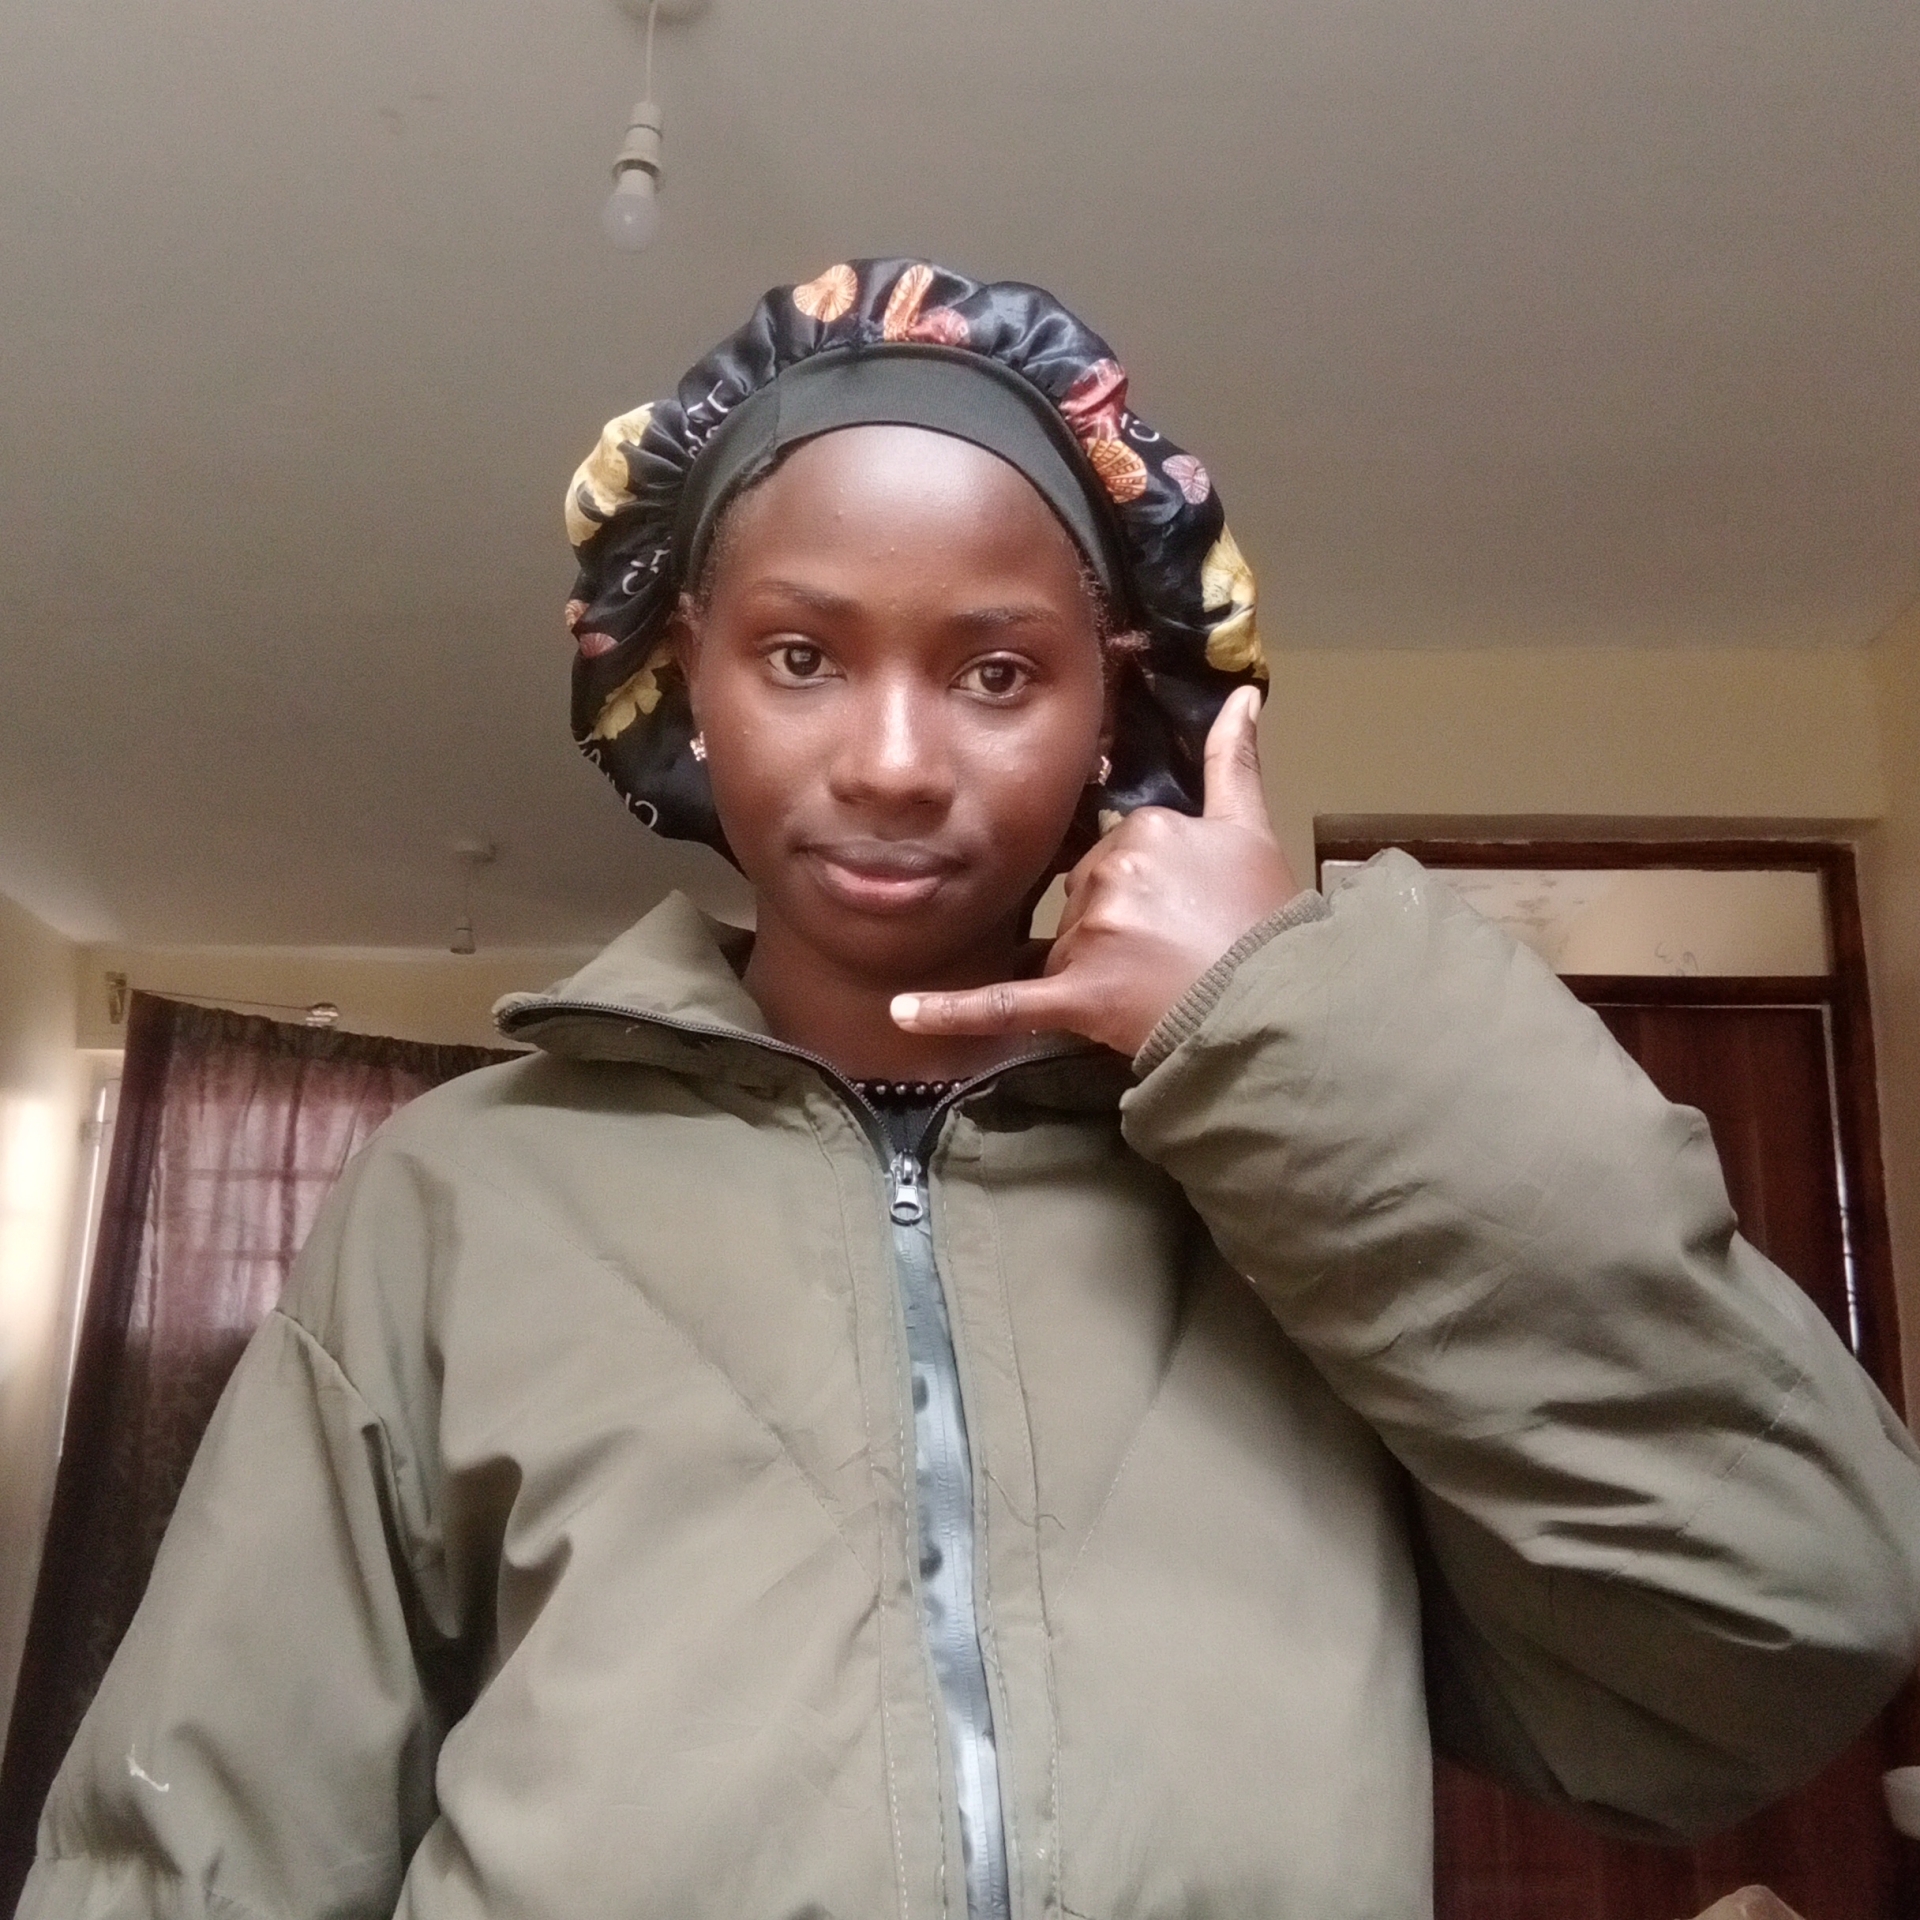
Label: noise